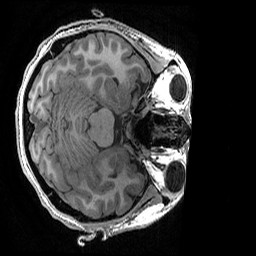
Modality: T1w
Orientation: axial
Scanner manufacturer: ge
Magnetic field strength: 3 T
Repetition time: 0.008156 s
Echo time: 0.00318 s